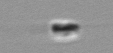
Label: flagellate_morphotype3